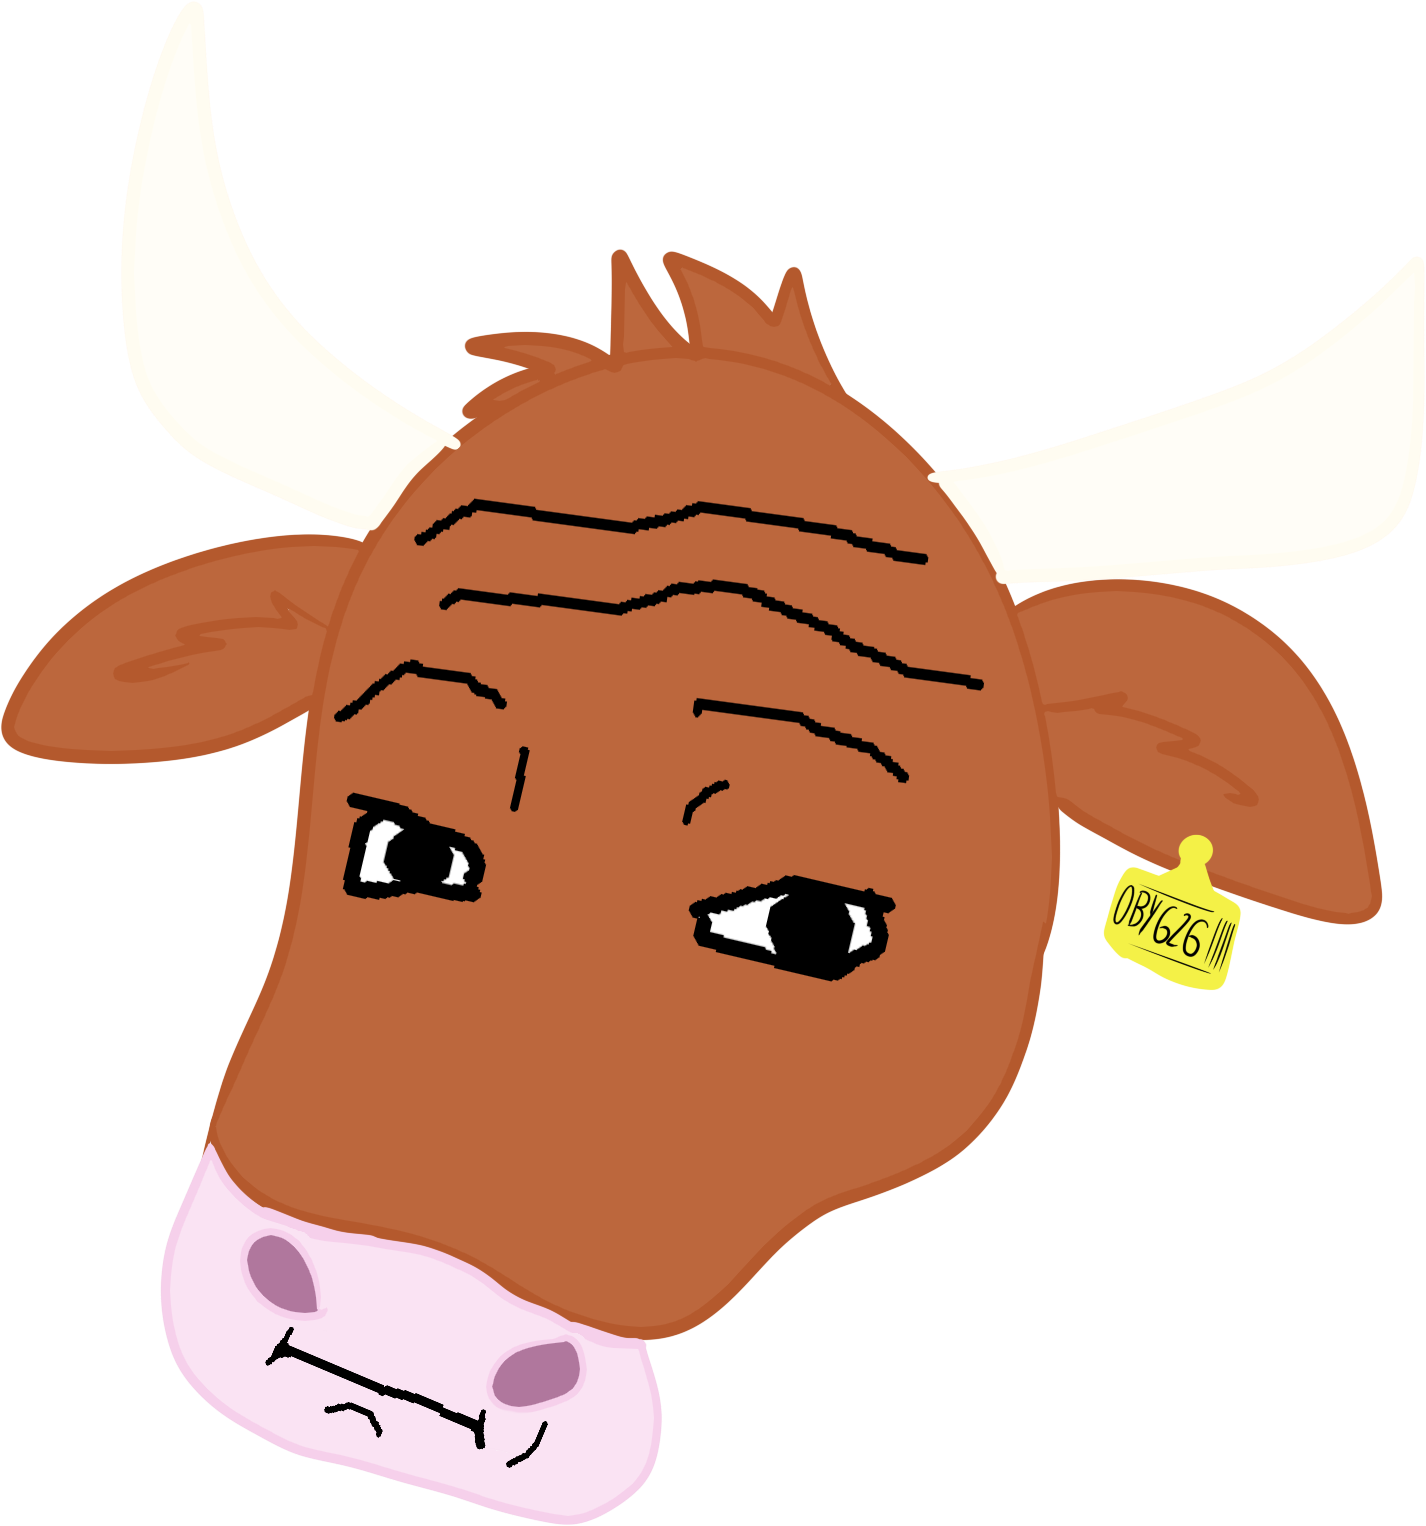
Label: 5_Animal